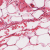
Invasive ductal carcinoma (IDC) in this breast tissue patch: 0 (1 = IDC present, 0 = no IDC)